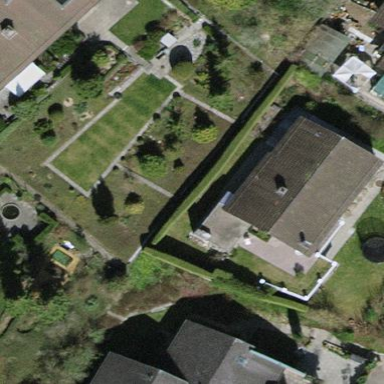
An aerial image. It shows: Building with tile roof.